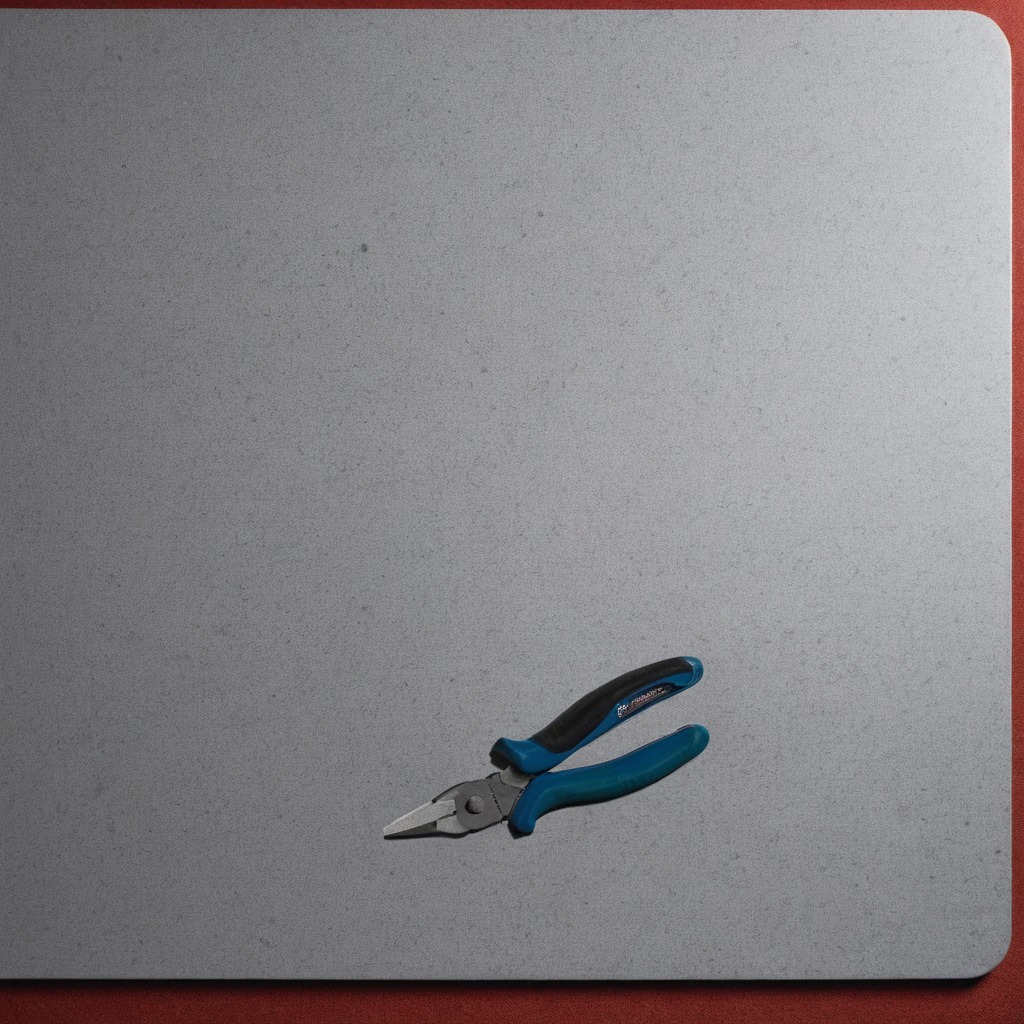
A plier is lying on the tabletop.